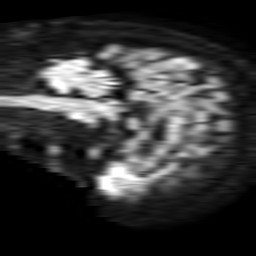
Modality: TRACE
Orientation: sagittal
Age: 73
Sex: female
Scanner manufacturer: philips
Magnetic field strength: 1.5 T
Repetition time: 3.391 s
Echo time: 0.06922 s